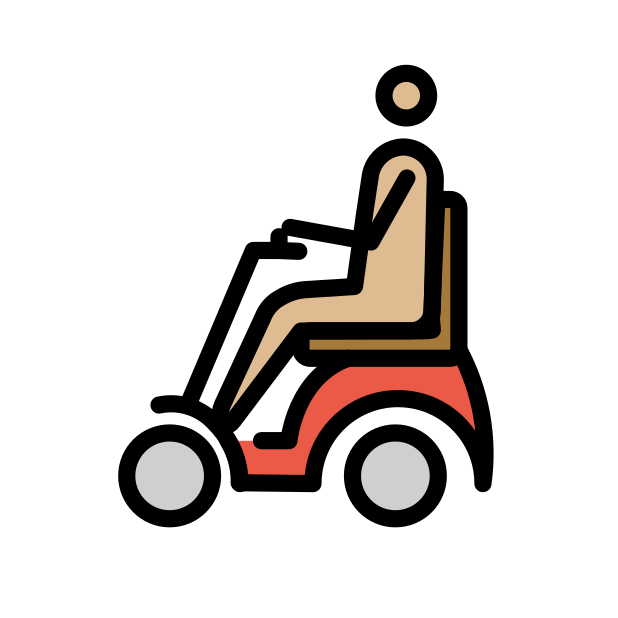
man in motorized wheelchair: medium-light skin tone